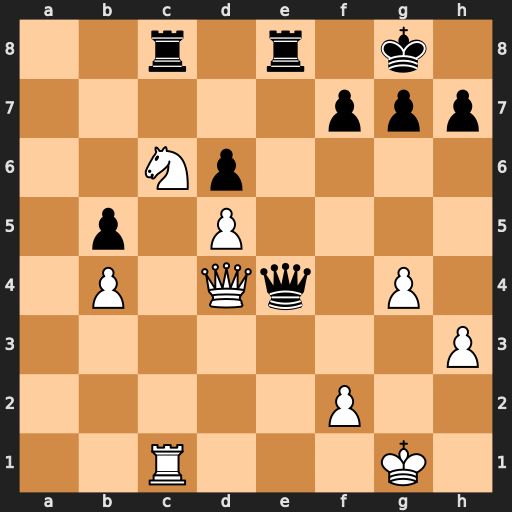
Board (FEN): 2r1r1k1/5ppp/2Np4/1p1P4/1P1Qq1P1/7P/5P2/2R3K1
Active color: w
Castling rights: -
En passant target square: -
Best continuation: Qxe4 Rxe4 Ne7+ Kf8 Nxc8